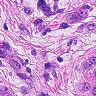
Metastatic tissue present: yes